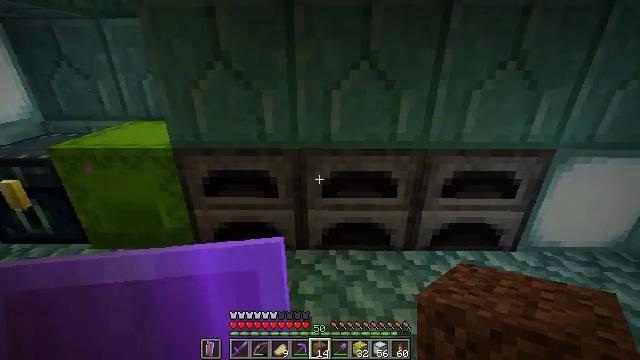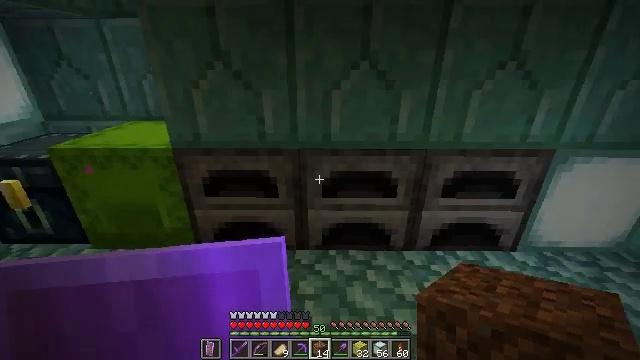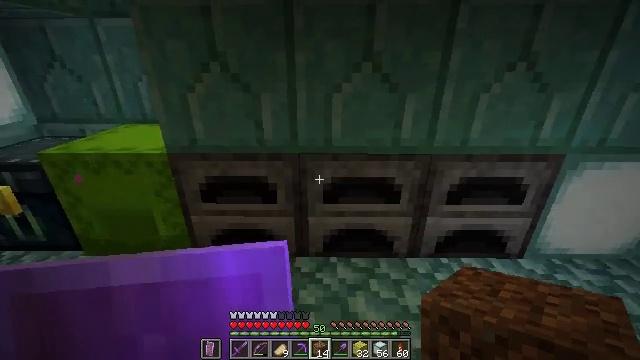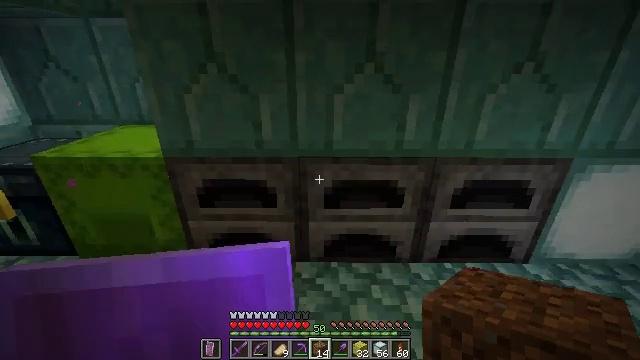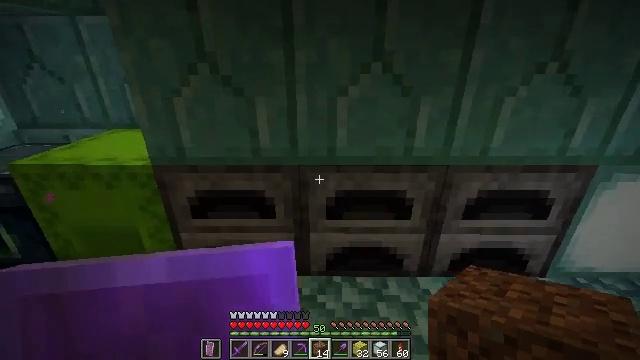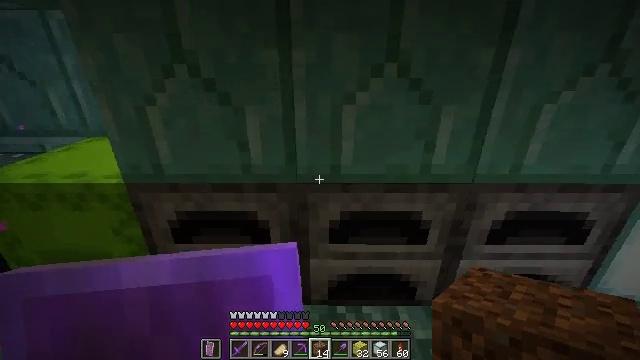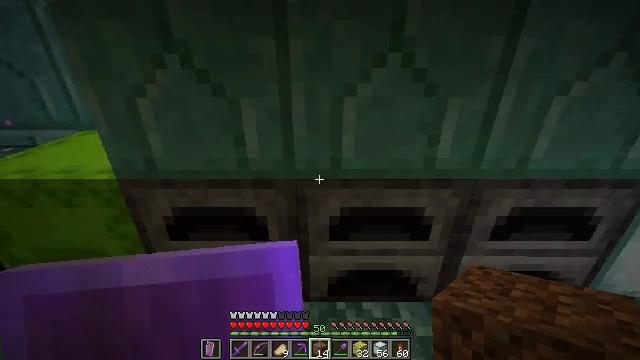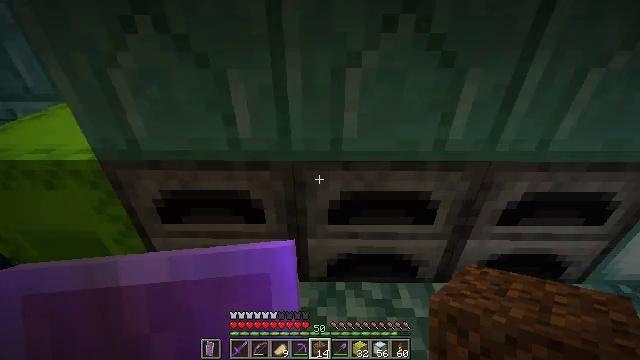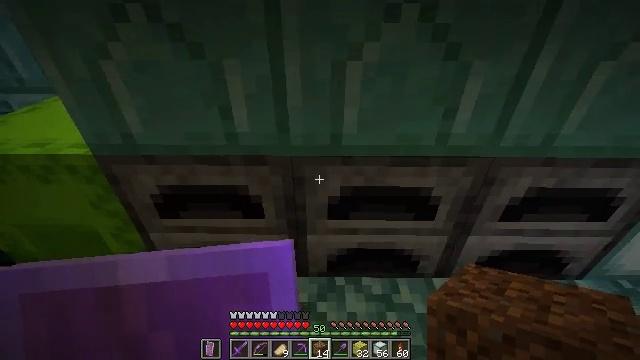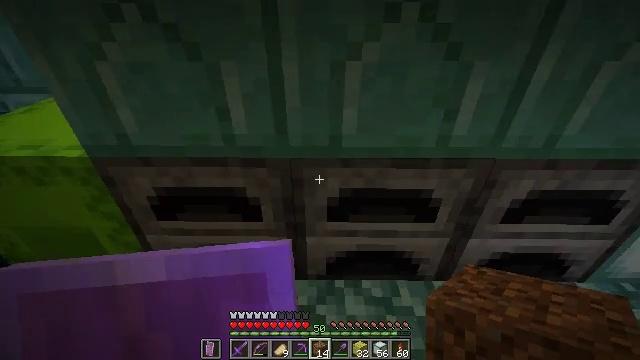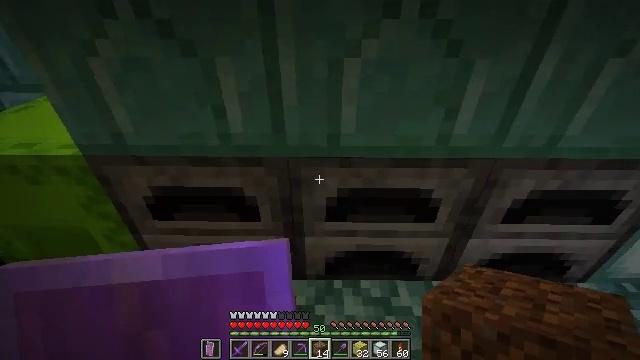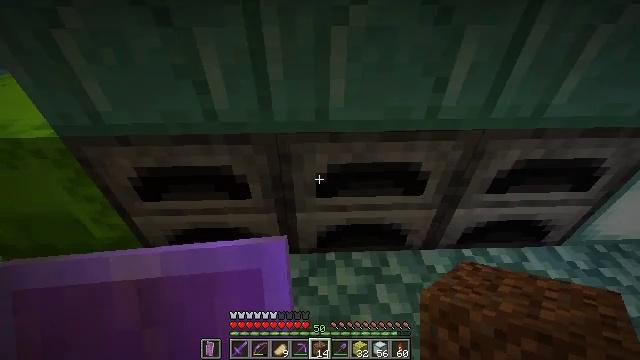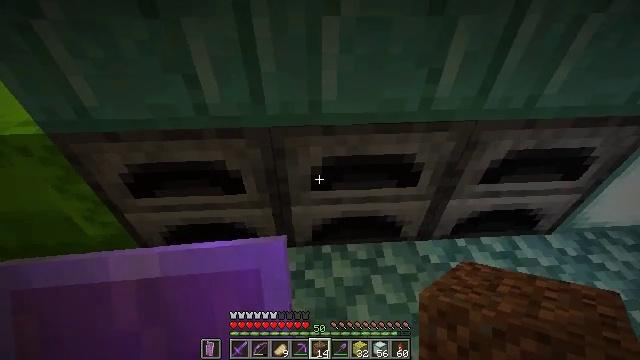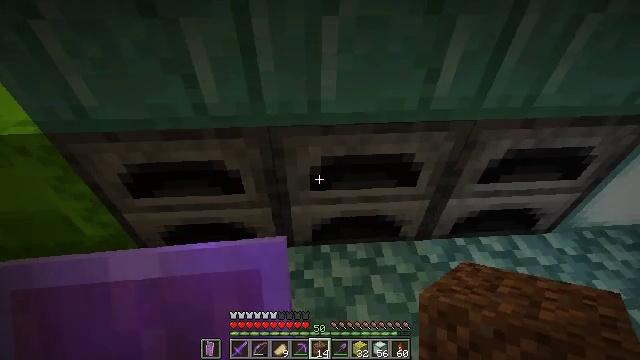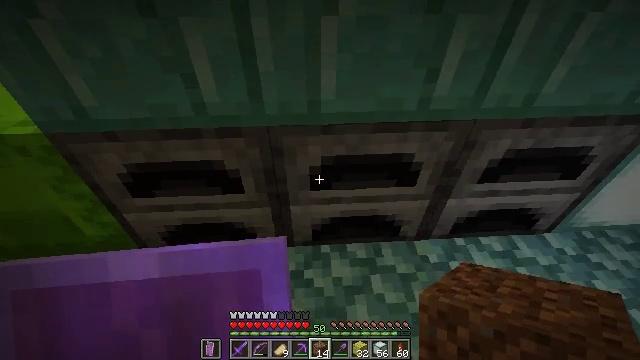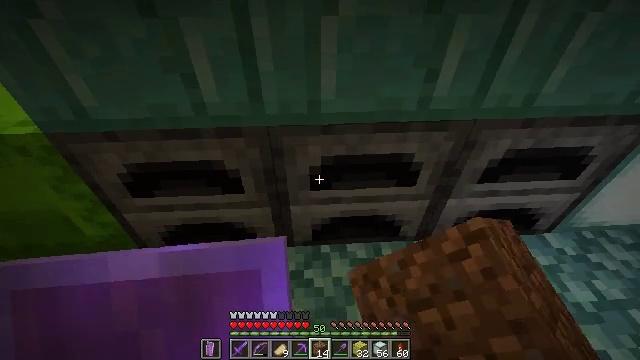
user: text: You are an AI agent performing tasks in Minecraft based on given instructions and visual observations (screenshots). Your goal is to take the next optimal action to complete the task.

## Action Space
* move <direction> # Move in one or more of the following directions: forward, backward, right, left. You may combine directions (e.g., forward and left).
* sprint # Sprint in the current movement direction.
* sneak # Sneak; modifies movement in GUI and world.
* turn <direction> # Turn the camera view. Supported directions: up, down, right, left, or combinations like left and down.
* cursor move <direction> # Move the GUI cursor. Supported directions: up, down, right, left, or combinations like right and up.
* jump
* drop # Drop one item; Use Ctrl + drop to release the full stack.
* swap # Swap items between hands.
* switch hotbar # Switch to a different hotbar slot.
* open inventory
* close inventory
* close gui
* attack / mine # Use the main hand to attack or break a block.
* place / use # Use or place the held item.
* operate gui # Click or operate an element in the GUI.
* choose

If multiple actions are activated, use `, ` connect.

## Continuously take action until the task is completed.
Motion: motion action
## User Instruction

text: craft item sponge
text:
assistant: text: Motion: no_op
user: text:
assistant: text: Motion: move forward
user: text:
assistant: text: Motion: move forward
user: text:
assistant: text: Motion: move forward
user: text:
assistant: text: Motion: move forward
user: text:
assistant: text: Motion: turn down
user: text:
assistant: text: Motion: turn down
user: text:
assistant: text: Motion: turn down
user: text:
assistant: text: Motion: no_op
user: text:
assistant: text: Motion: no_op
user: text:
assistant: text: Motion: turn right and down
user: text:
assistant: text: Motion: turn right and down
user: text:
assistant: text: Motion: no_op
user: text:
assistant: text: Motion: use / place
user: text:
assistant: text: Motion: use / place
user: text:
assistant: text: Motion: use / place
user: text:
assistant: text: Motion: use / place
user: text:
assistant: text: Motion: no_op
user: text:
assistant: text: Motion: no_op
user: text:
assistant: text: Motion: no_op
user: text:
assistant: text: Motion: no_op
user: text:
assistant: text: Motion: no_op
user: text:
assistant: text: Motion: no_op
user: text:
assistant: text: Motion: no_op
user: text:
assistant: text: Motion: no_op
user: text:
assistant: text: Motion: no_op
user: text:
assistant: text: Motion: no_op
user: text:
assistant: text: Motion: no_op
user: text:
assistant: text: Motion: no_op
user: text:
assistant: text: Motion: no_op